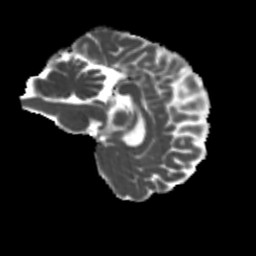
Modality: MD
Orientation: sagittal
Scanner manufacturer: siemens
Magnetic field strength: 3 T
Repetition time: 4 s
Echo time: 0.0594 s